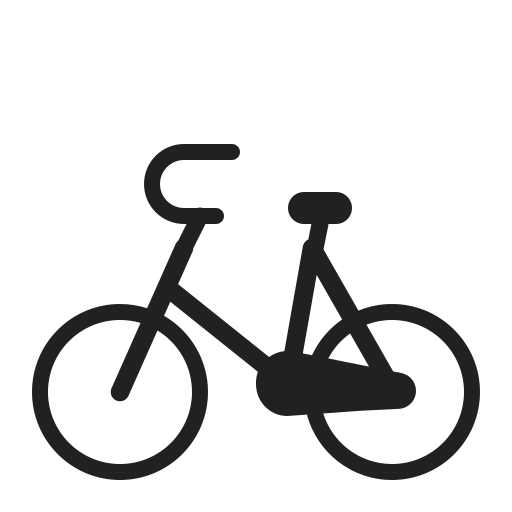
bicycle high contrast